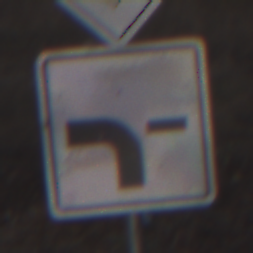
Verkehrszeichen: VerlaufVorfahrtsstrasse6
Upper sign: Vorfahrtsstrasse
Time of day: MorningAfternoon
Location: Outdoor (Nature)
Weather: PartlyCloudy
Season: NotSpecified
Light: Natural